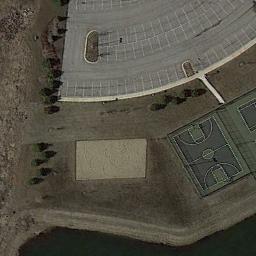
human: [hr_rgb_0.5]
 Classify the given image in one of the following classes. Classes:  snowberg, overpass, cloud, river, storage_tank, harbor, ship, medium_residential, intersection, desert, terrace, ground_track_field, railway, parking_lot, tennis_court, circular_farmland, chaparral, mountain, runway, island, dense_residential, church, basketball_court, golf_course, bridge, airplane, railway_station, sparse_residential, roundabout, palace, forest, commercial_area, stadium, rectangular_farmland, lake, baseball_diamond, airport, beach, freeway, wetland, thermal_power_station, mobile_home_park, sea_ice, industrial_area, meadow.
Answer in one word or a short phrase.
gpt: basketball_court